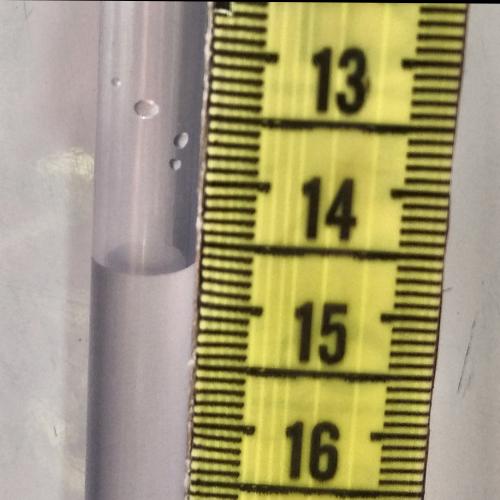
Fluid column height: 14.7 cm